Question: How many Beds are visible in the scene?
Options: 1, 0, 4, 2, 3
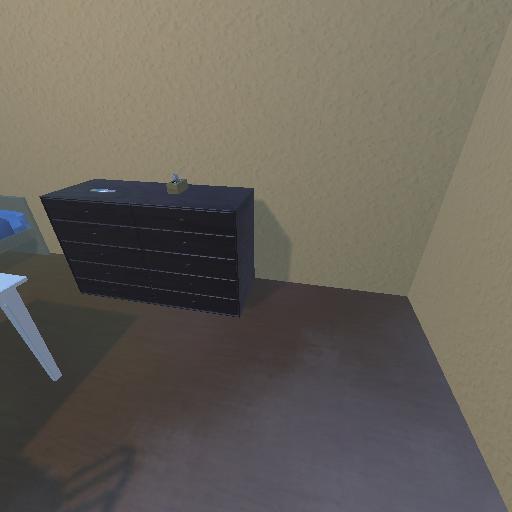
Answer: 1